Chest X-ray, AP view. Patient: 52 years old, sex M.
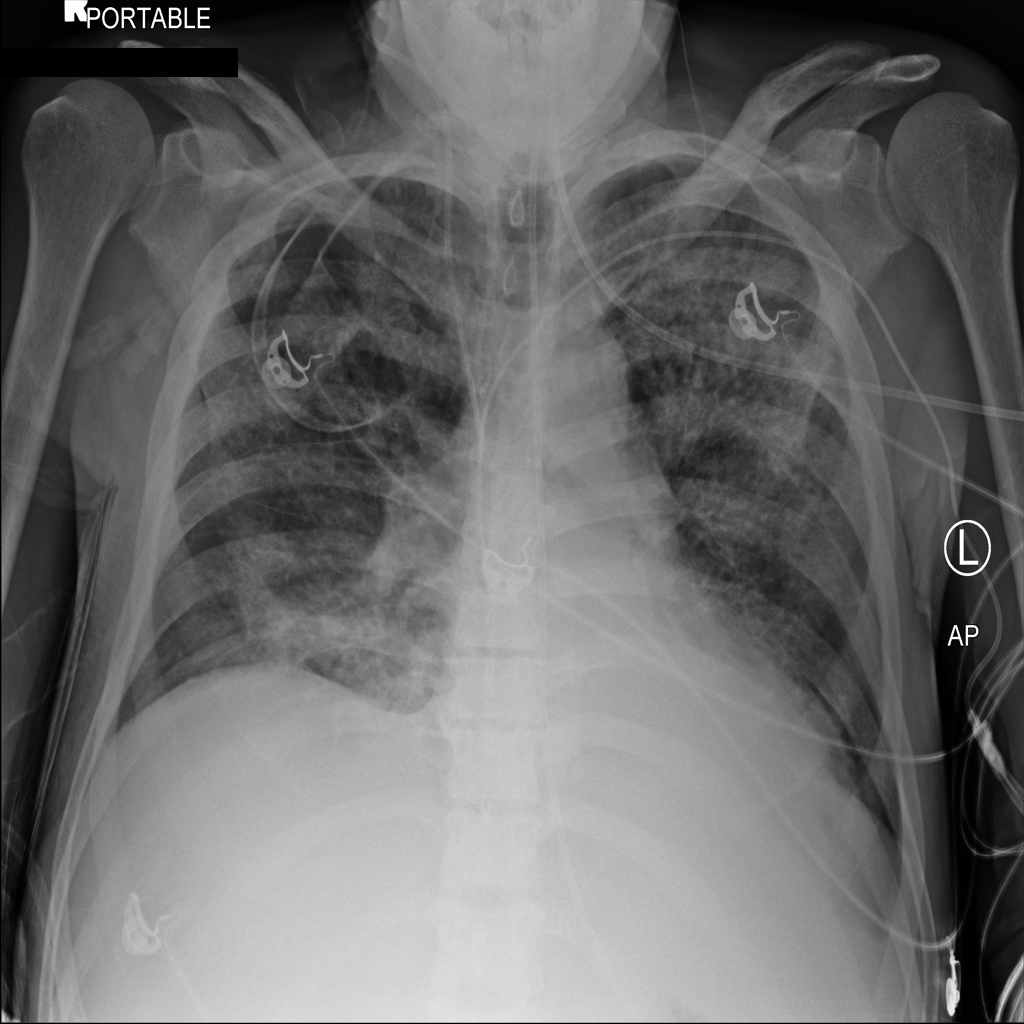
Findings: Edema, Effusion, Infiltration, Nodule